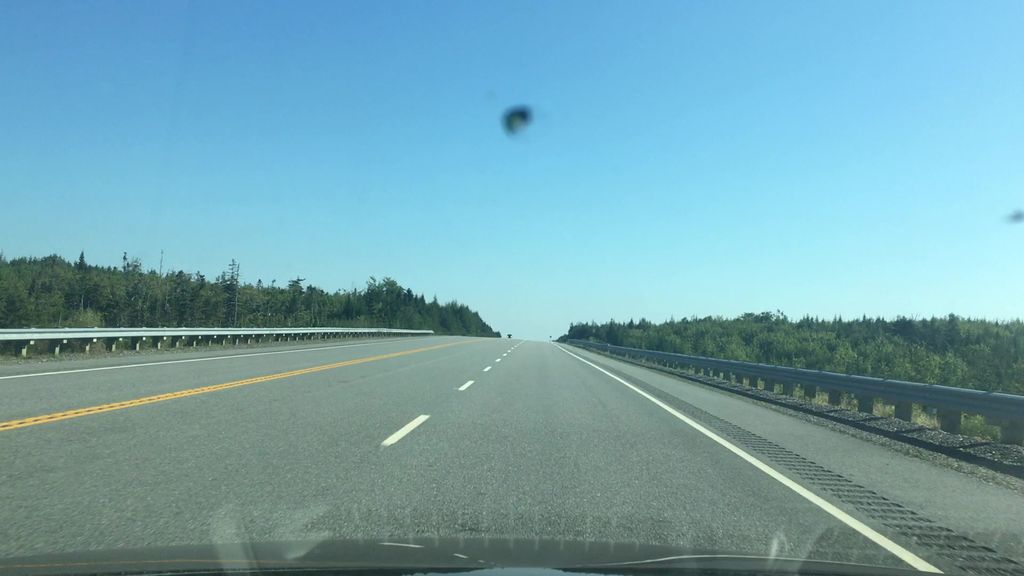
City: halifax